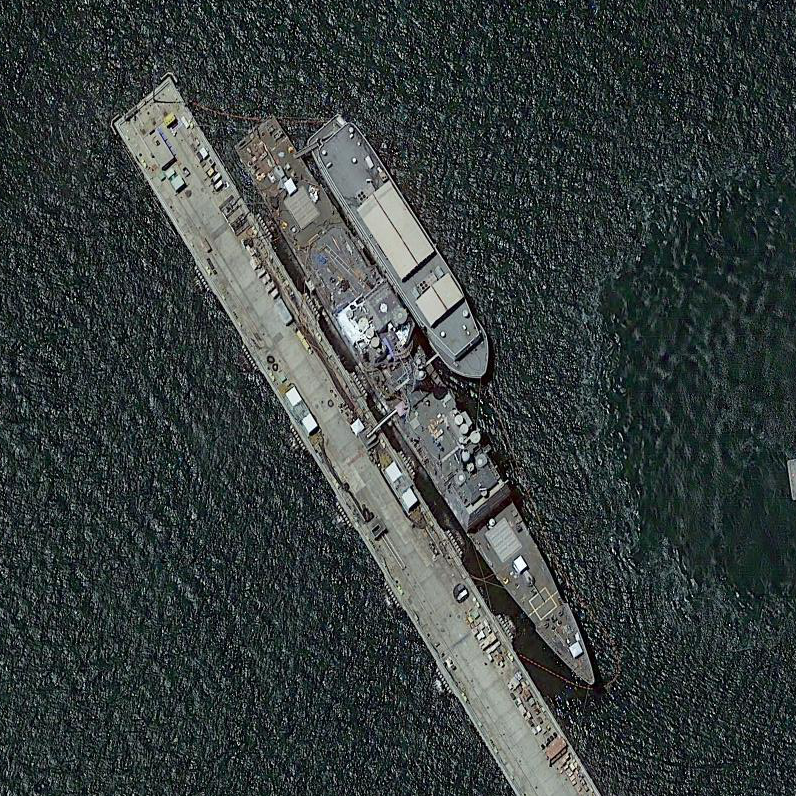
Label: cruiser